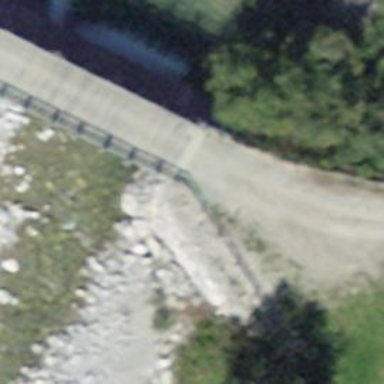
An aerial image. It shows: Track road on bridge with grade 2 track type. The bridge is suitable for nordic skiing. Classic and skating grooming is available on the track.